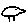
Label: bird